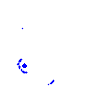
Particle: kaon